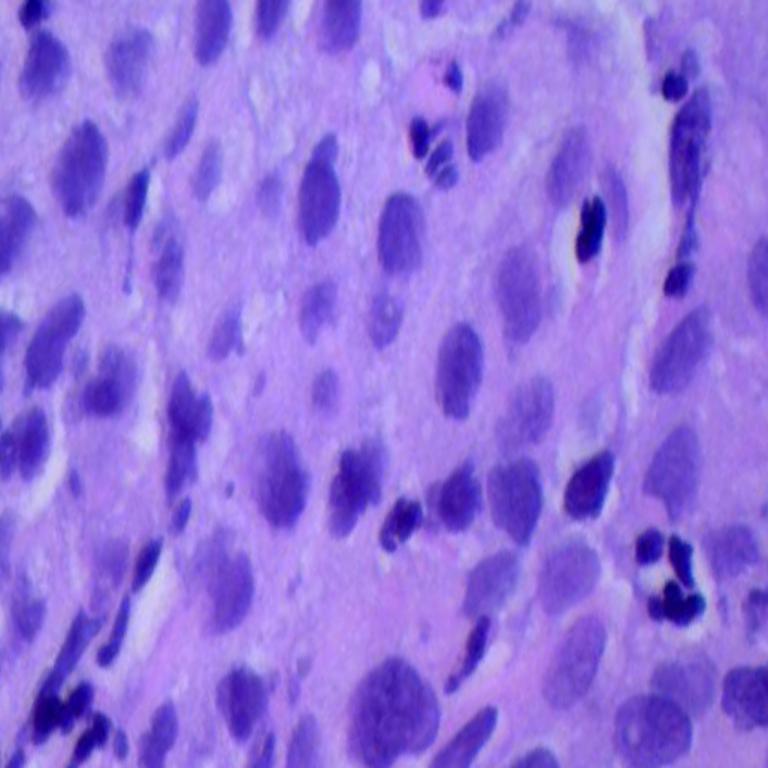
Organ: lung
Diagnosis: squamous carcinomas